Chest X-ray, AP view. Patient: 25 years old, sex M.
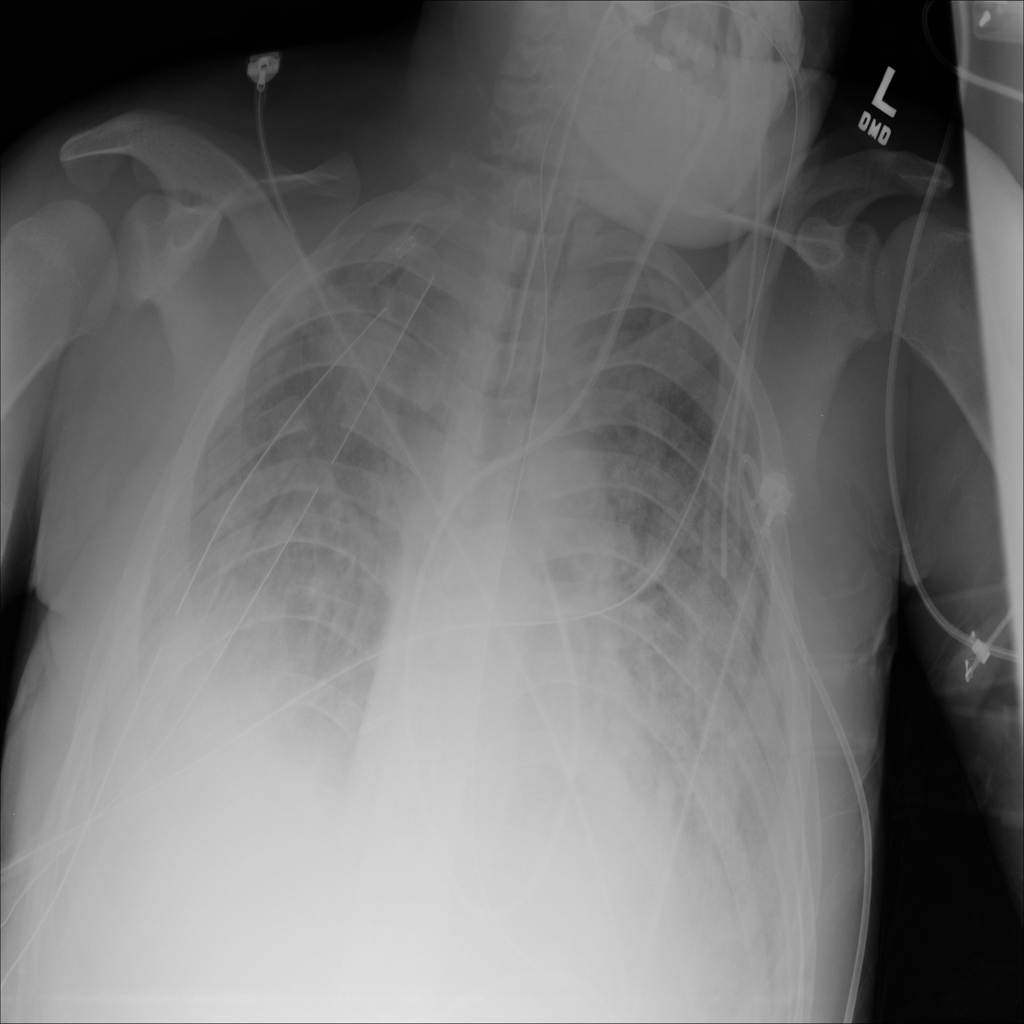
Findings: Atelectasis, Edema, Effusion, Infiltration